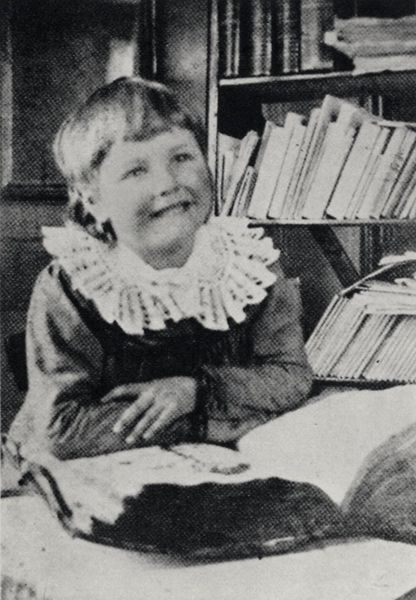
Titel: Greta Strindberg, in Gersau
Künstler: August Strindberg
Standort: Stockholm
Institution: Kunglia Bibliothek
Schlagwörter: hand, kopf, schatten, weiß, mädchen, finger, frisur, haar, jahrhundertwende, kleid, licht, mund, nase, schwarz, tisch, tische, zimmer, blick, alt, blond, jung, regal, arm, arme, augen, gesicht, kragen, spitze, hände, portrait, porträt, spiegel, haare, kind, spitzen, lippen, lächeln, wangen, bücher, papier, haltung, klein, lesen, junge, freude, foto, fotografie, lachen, offen, buch, bub, schwarz weiss, photo, bücherregal, verschränkt, foliant, seiten, portät, fröhlich, spitzenkragen, bibliothek, lernen, fotographie, interesse, wissen, kreuzen, matrosenkragen, topfschnitt, 1930, 1950, dickes buch, shcwarzweiss, koopf, regak, buch lernen